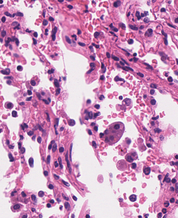
Tumor epithelial tissue: no
Tumor-associated stroma tissue: no
Normal tissue: yes